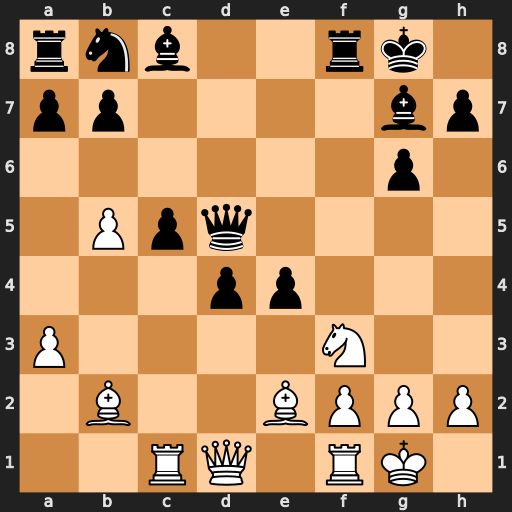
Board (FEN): rnb2rk1/pp4bp/6p1/1Ppq4/3pp3/P4N2/1B2BPPP/2RQ1RK1
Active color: w
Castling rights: -
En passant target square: -
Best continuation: Bc4 Qxc4 Rxc4